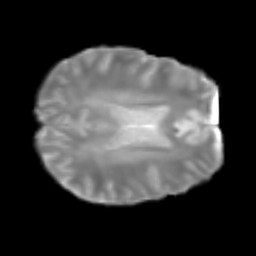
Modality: T2w
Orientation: axial
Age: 21
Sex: female
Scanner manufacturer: siemens
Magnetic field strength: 3 T
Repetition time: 2.3 s
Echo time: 0.085 s